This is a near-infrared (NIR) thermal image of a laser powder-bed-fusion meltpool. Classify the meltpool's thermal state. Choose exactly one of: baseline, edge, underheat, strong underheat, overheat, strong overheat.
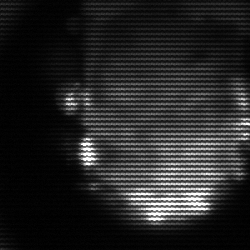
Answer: baseline